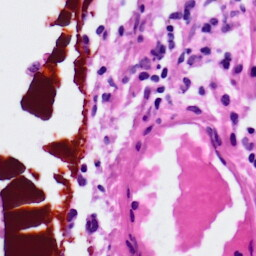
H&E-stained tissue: Lung